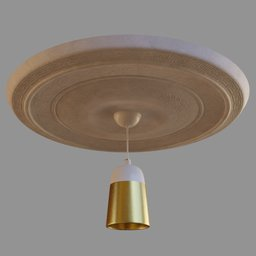
Label: lighting